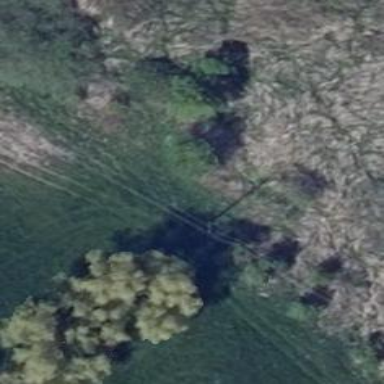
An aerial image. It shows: Minor power line.